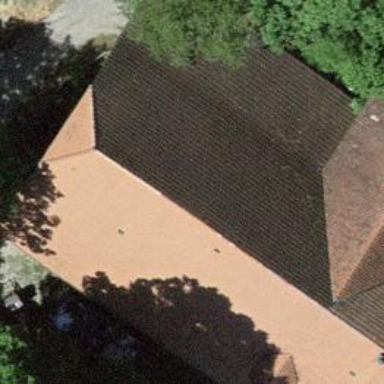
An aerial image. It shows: Farm building.